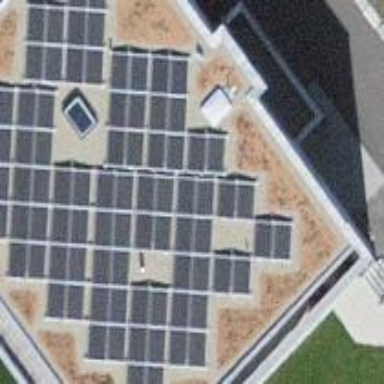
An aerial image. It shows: Solar power generator using photovoltaic method with solar photovoltaic panel types.